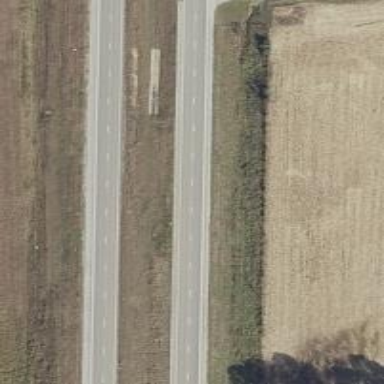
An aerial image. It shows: Trunk route with asphalt surface.